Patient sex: M
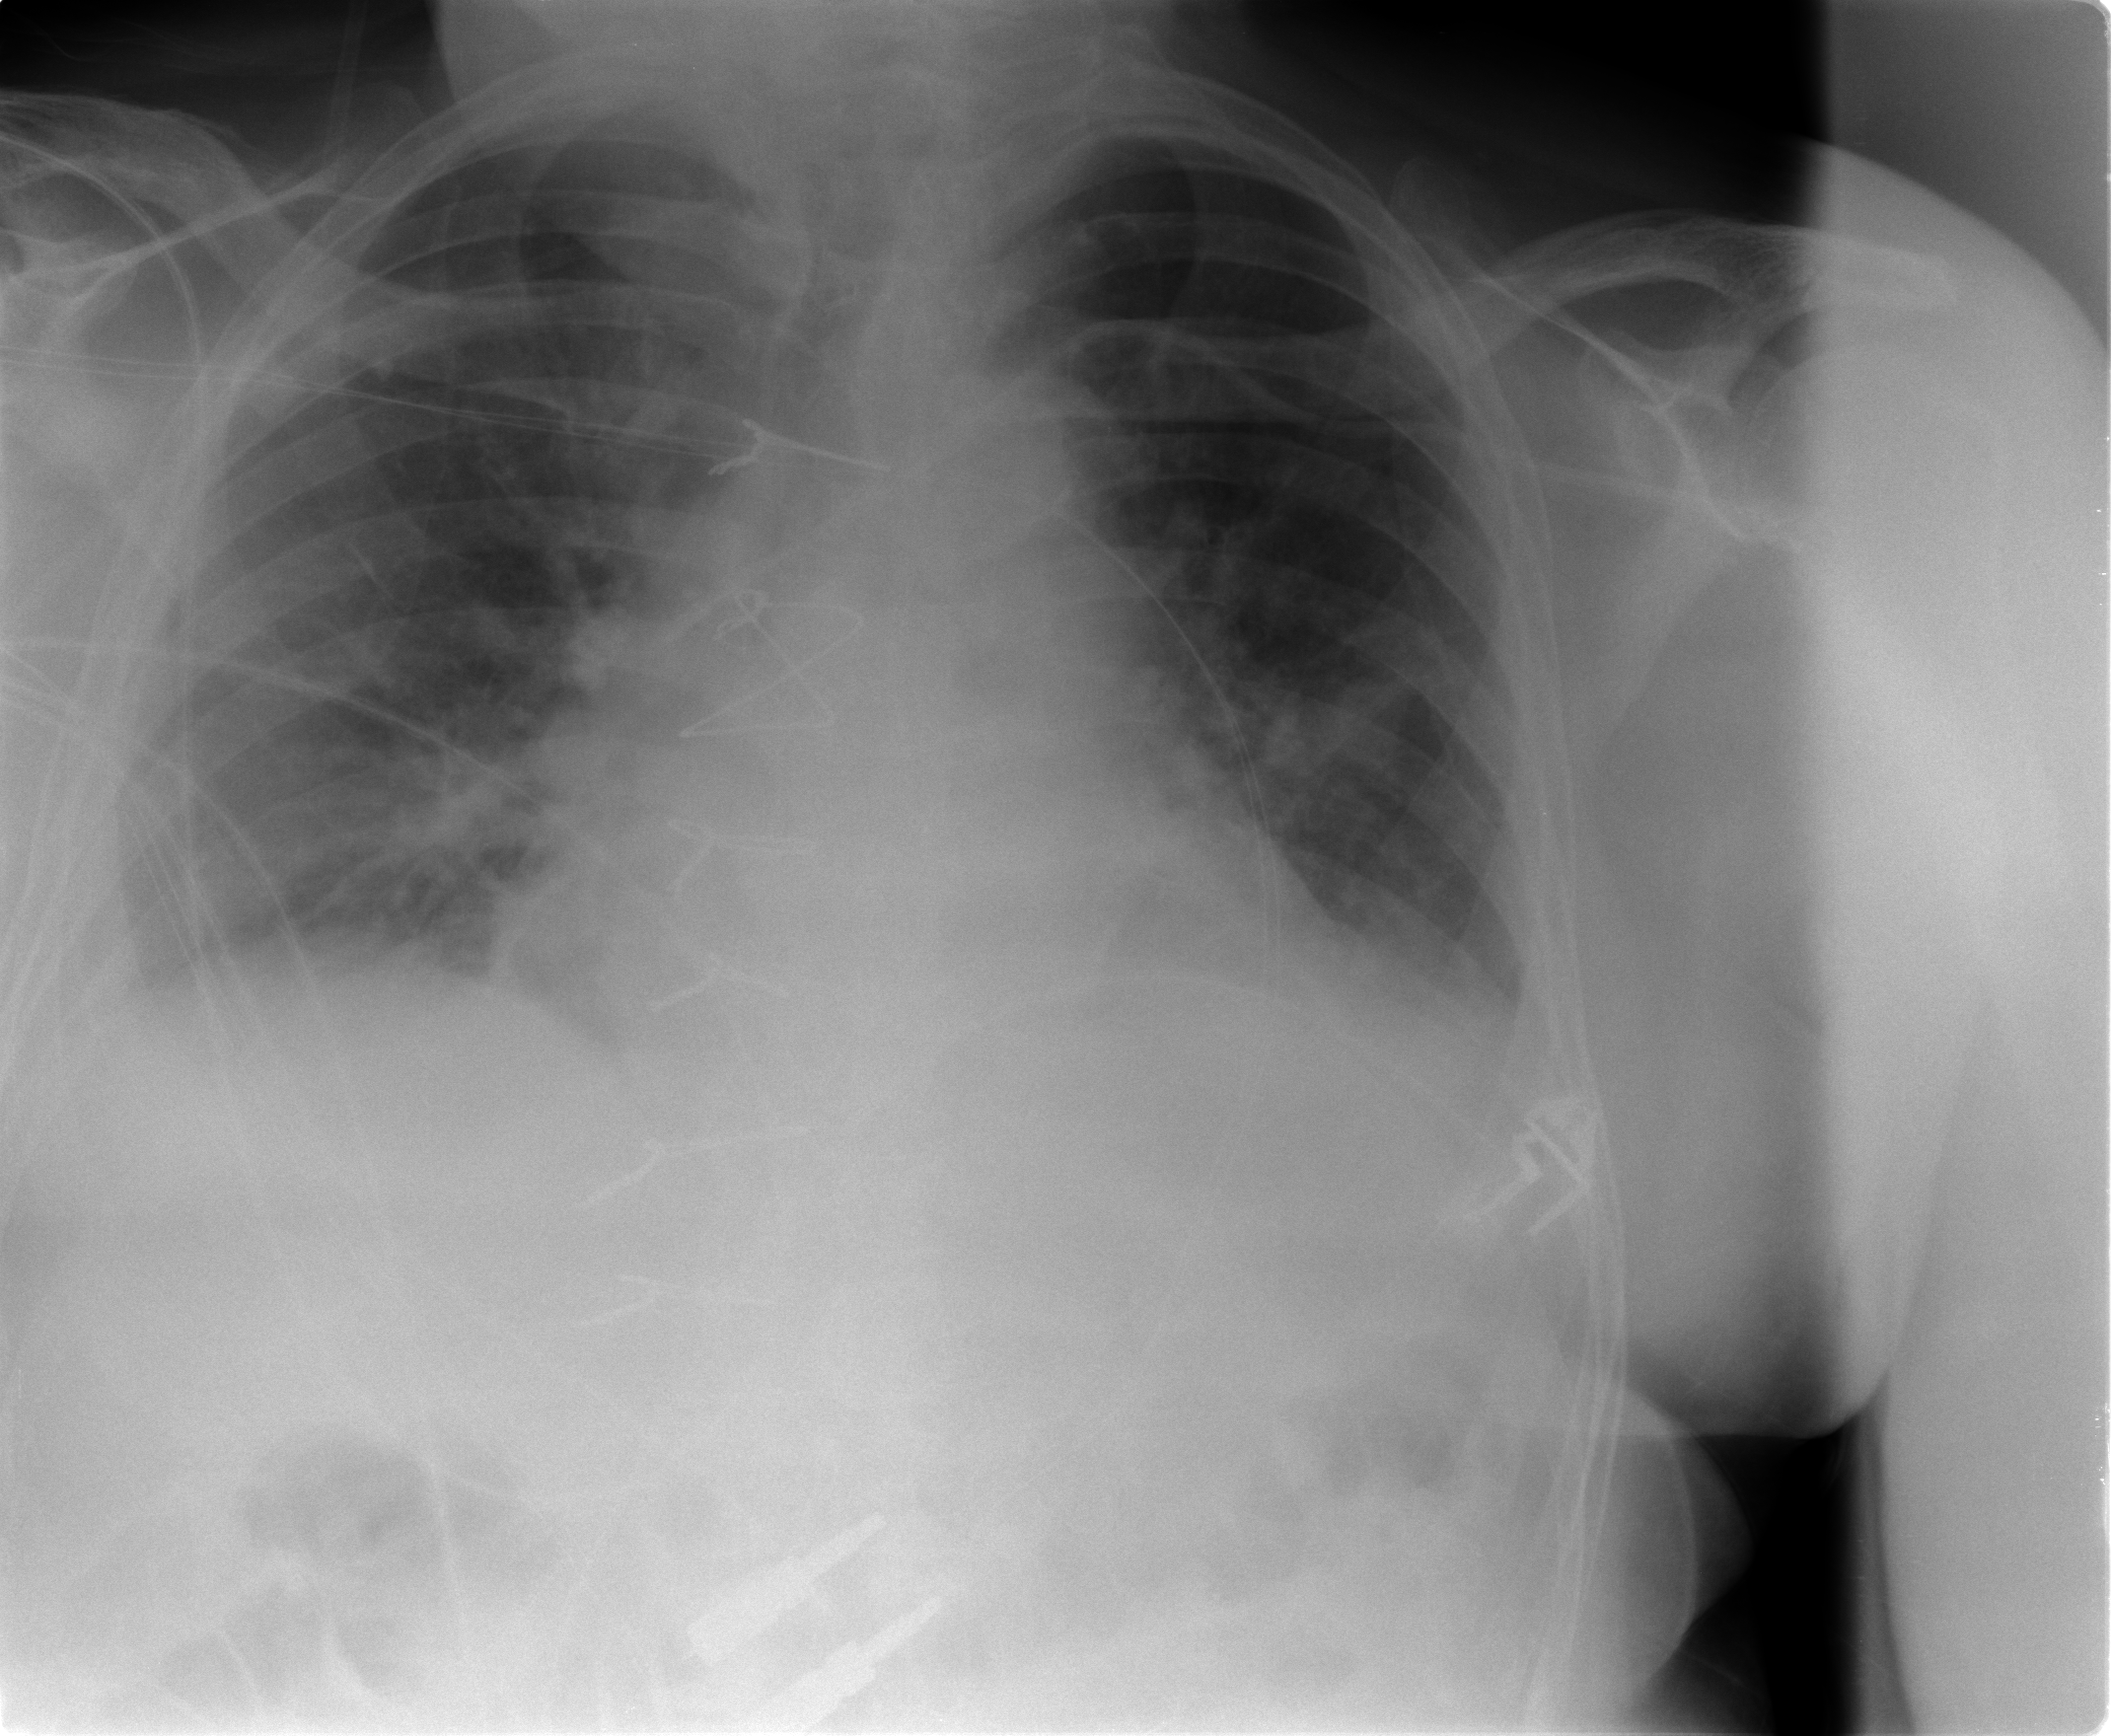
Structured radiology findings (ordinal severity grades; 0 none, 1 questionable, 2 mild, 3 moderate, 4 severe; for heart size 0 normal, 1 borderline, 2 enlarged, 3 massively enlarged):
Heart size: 2
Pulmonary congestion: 2
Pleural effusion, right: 2
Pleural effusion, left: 2
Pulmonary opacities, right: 1
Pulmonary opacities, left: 2
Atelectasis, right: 2
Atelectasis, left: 2